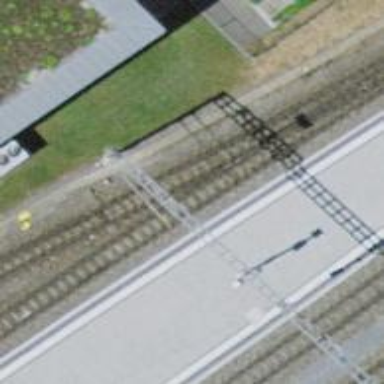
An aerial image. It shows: Close-up of railway platform edge.